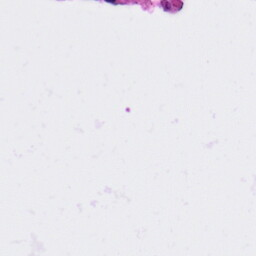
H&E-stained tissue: Ovarian